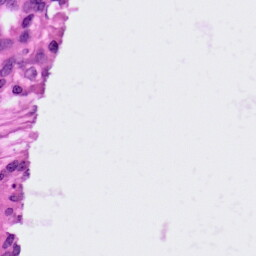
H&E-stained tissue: Ovarian